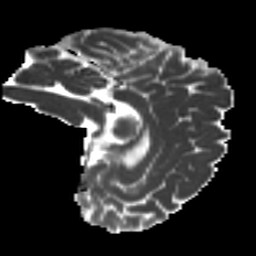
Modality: MD
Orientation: sagittal
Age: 28
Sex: male
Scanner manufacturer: ge
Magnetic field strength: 3 T
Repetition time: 7.8 s
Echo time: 0.0616 s